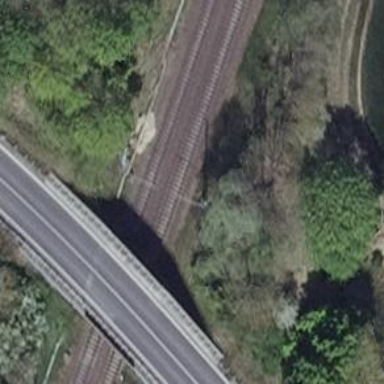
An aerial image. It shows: Milestone along the railway track with catenary mast.